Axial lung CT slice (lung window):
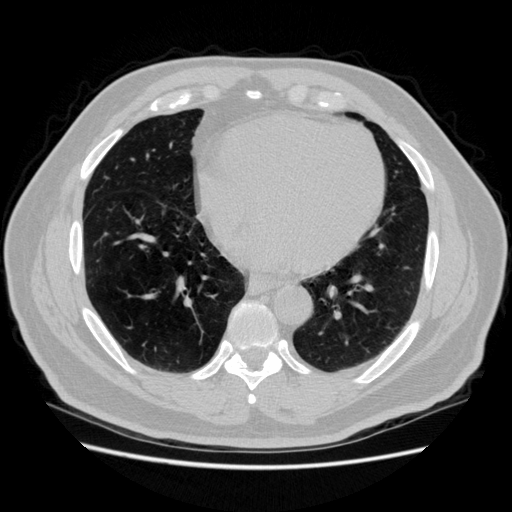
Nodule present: no